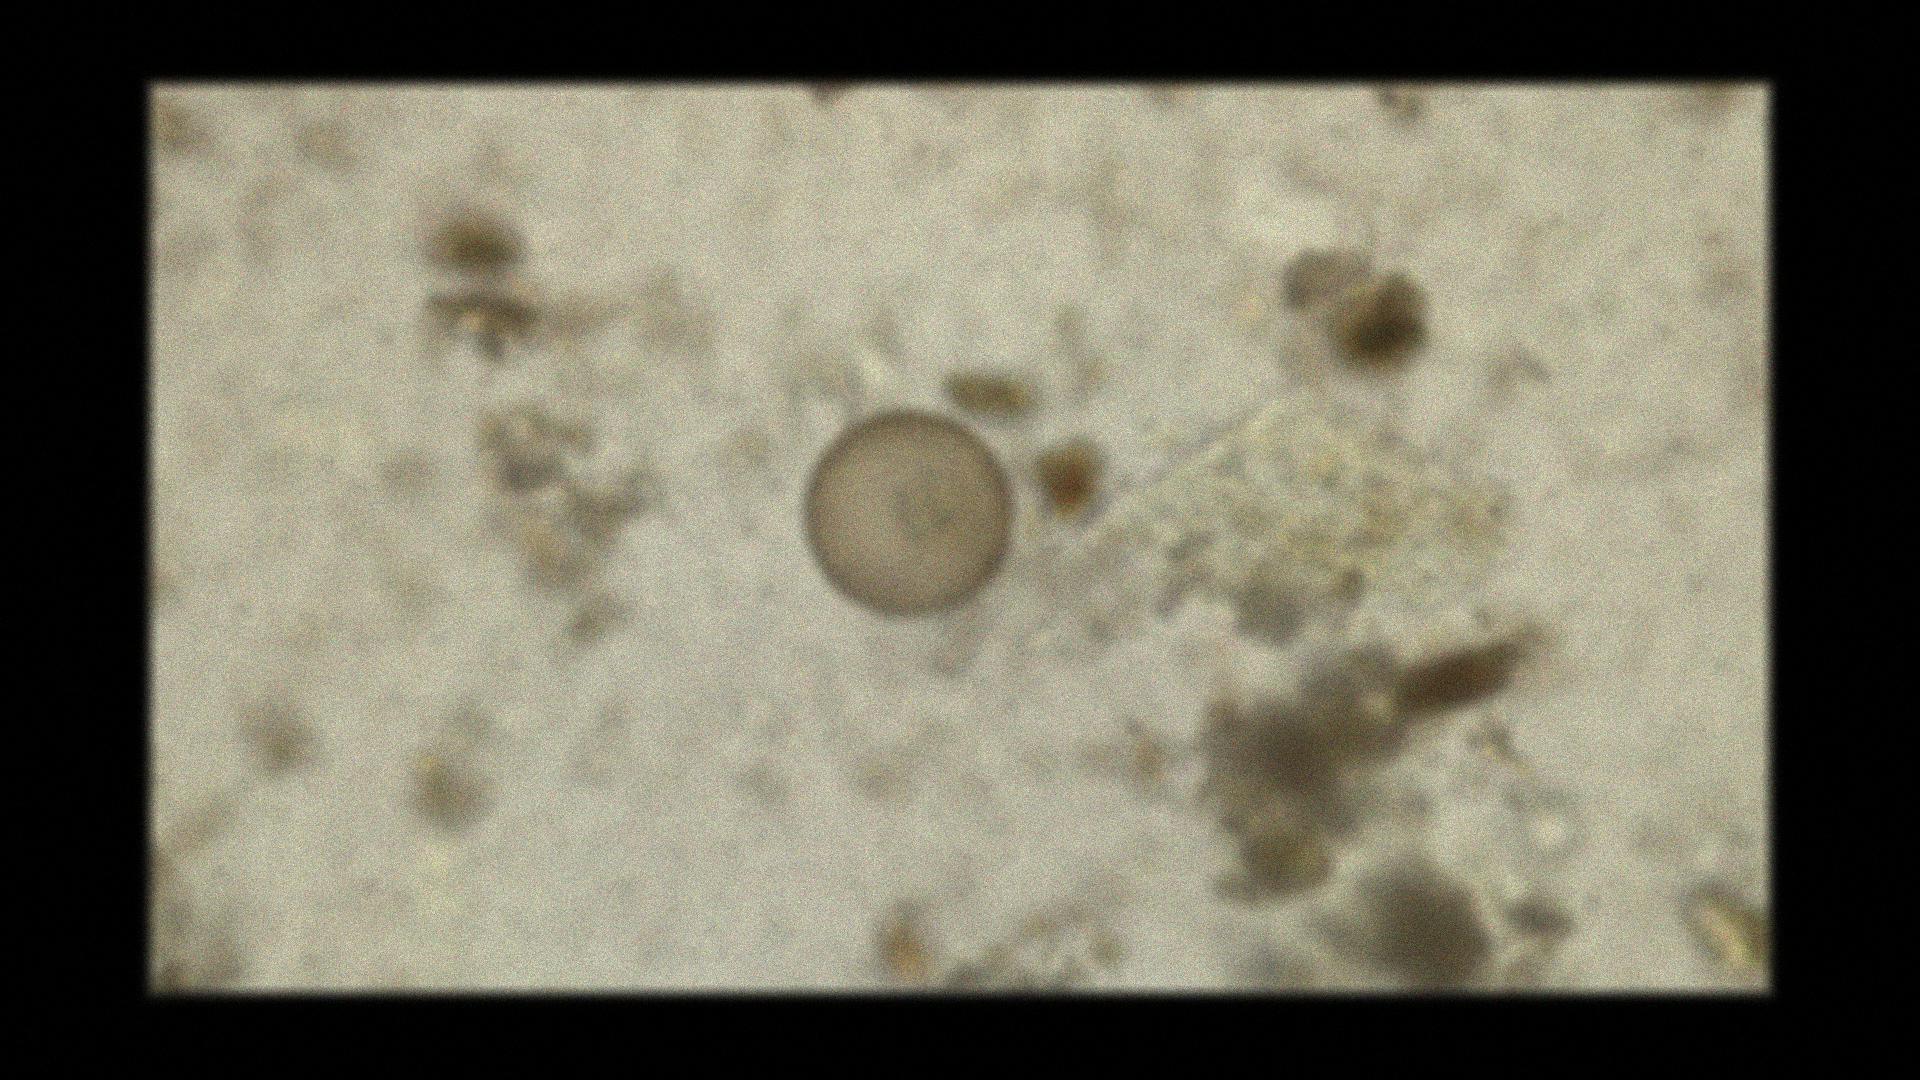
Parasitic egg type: Hymenolepis diminuta